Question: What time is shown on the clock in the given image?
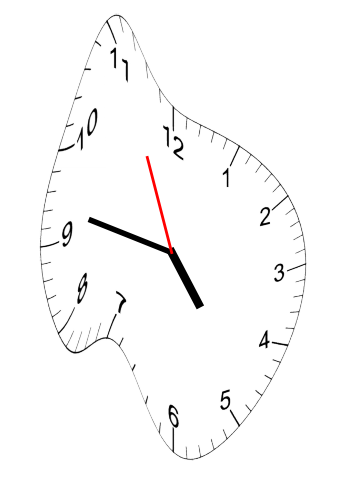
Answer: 04:46:56